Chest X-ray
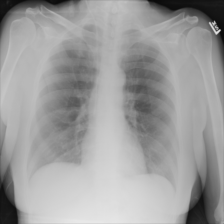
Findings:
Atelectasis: negative
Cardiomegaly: negative
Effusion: negative
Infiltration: negative
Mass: negative
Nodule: negative
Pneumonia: negative
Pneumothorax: negative
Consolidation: negative
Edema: negative
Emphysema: negative
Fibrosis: negative
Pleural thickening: negative
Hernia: negative